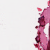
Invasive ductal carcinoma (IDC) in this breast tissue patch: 0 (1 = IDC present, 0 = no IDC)